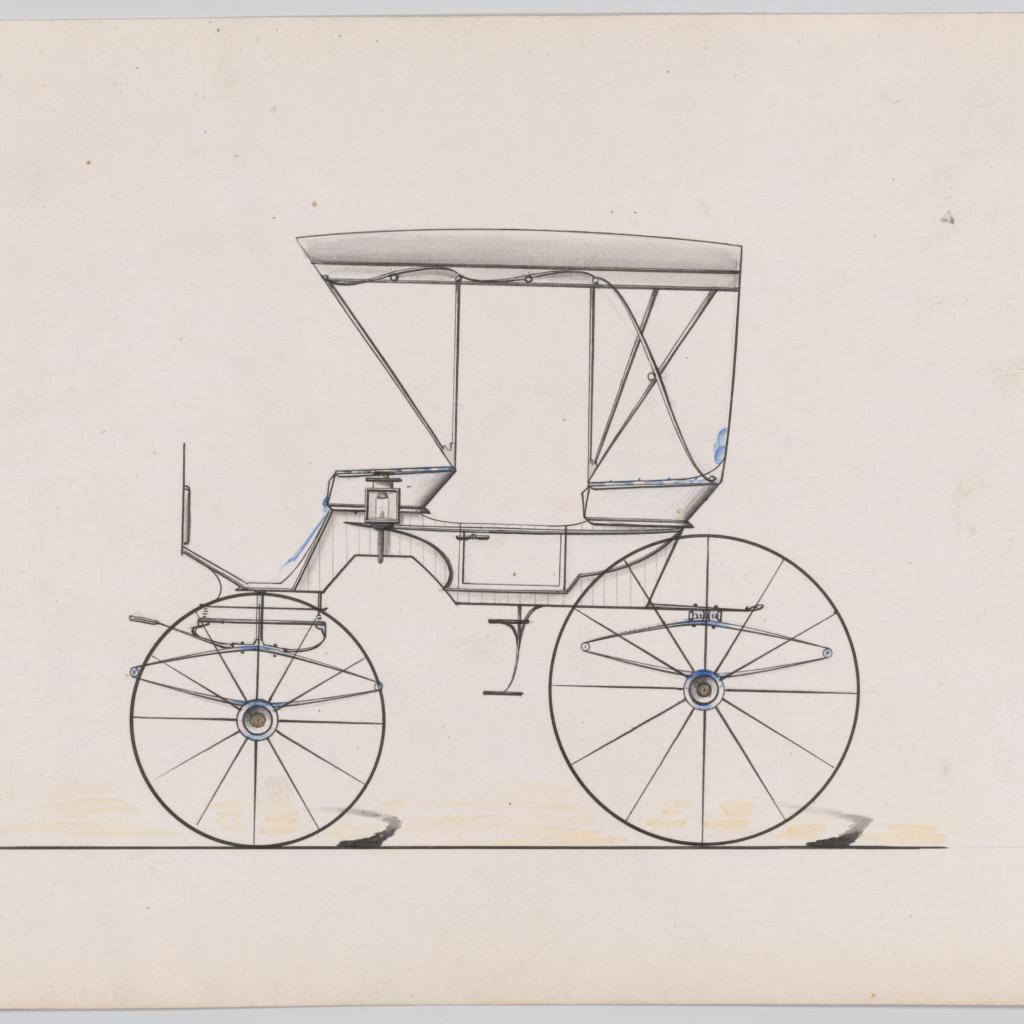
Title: Design for Park Phaeton, no. 3014
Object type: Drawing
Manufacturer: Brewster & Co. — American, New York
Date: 1874
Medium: Pen and black ink, watercolor and gouache
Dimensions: sheet: 6 3/4 x 9 1/4 in. (17.1 x 23.5 cm)
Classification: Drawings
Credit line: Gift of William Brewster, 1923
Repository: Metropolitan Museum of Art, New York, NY